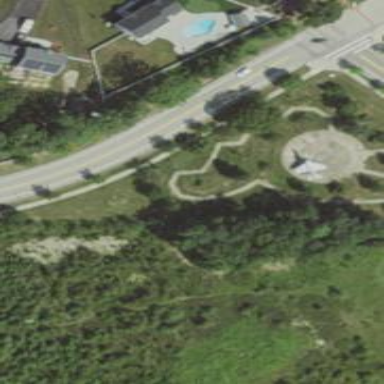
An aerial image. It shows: Memorial site with historic significance.